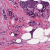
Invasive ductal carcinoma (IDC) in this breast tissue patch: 1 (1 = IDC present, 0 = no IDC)